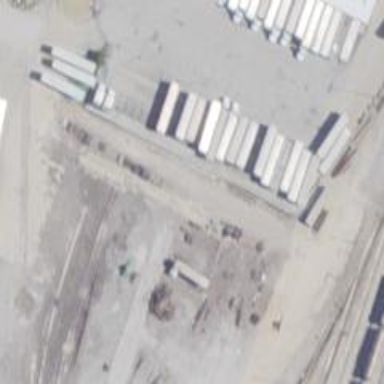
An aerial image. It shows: Unused railway yard.